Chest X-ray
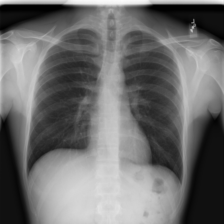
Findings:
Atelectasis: negative
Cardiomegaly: negative
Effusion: negative
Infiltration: negative
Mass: negative
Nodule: negative
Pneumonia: negative
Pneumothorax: negative
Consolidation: negative
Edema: negative
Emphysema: negative
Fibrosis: negative
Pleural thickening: negative
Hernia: negative